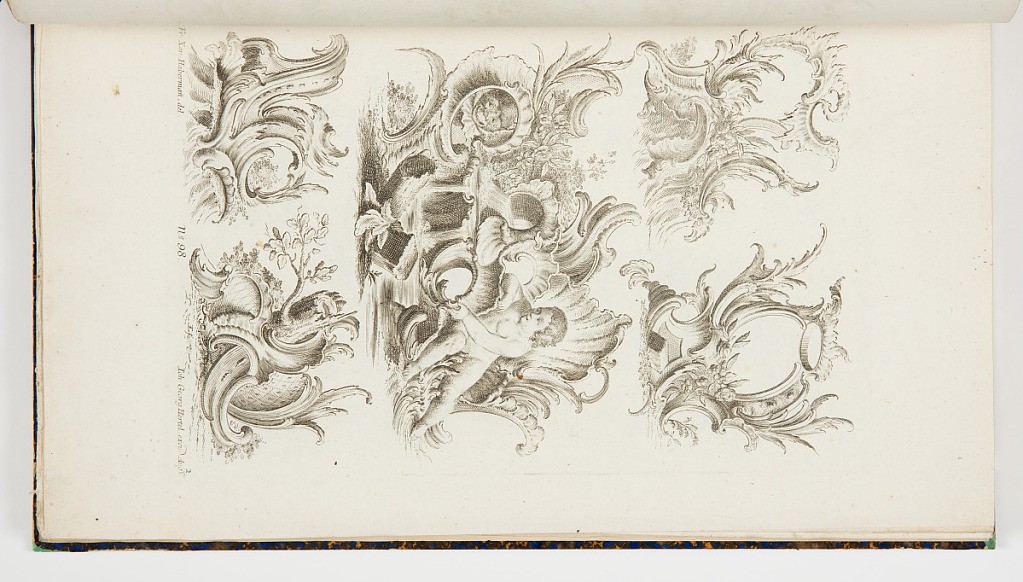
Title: Rocaille Cartouche Designs
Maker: Franz Xaver Habermann, German, 1721 – 1796
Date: mid- 18th century
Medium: Etching on off white laid paper
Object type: Print
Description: Designs for rocaille cartouches. The larger central cartouche features a young boy seated within a fountain. The plate is signed and numbered.